Interaction volume radius: 5 \u00c5
Interaction volume height: 40 \u00c5
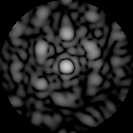
Disorder parameter: 0.5096